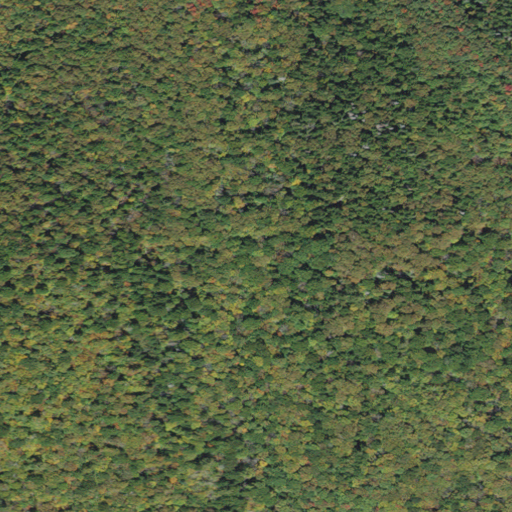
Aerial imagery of gap in Vermont named Pine Gap containing deciduous forest, evergreen forest, and mixed forest